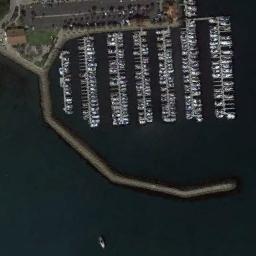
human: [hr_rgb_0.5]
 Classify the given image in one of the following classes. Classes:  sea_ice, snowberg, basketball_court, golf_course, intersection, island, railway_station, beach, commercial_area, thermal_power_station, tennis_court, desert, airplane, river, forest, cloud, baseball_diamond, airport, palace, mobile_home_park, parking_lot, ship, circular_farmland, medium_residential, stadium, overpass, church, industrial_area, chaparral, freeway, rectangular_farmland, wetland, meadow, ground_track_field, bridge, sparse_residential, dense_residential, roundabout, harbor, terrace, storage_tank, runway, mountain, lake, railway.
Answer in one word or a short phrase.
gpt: harbor